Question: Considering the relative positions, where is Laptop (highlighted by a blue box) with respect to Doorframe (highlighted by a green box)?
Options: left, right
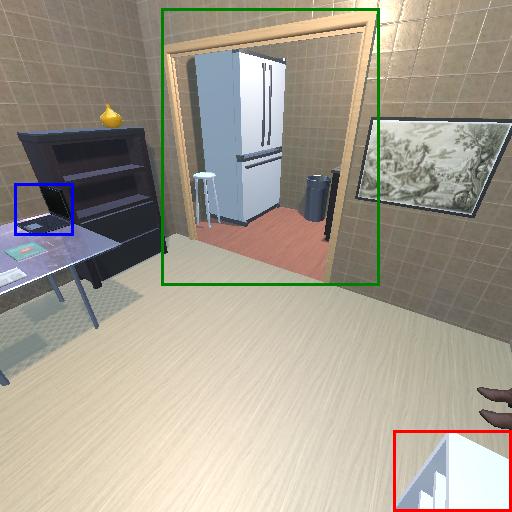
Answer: left